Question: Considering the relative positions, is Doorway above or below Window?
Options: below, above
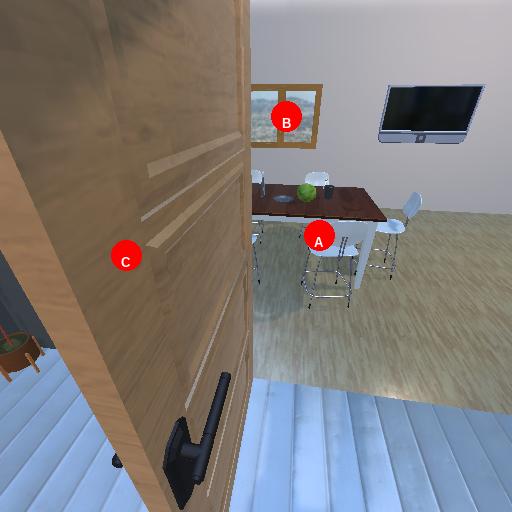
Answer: below